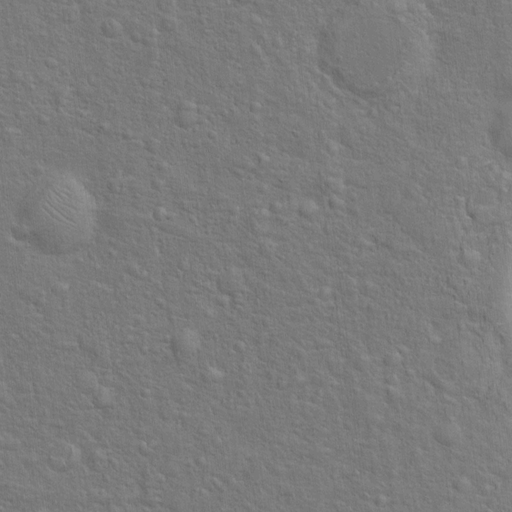
Classes present: Background, Cone